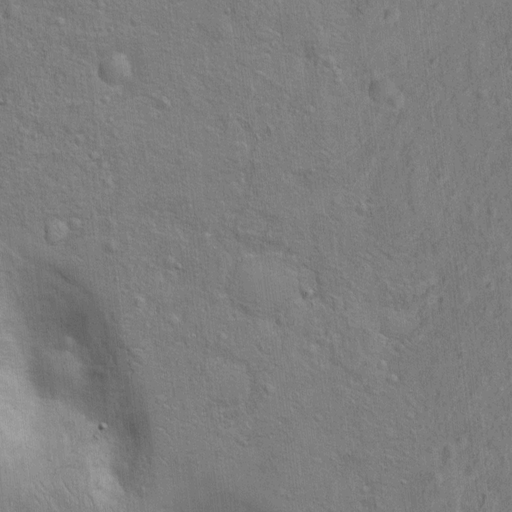
Objects detected: cone, cone